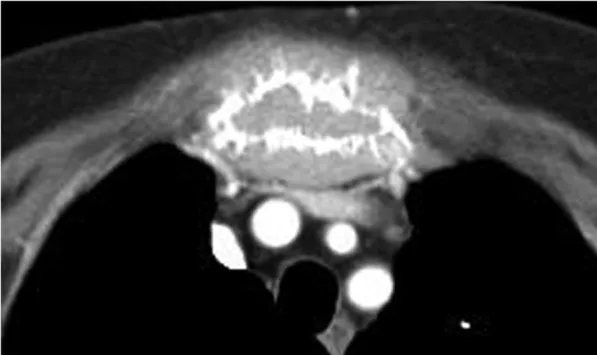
(B) Axial contrast-enhanced CT image of the manubrium sterni showing marked homogeneous enhancement of the tumor.
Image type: radiology (ct)